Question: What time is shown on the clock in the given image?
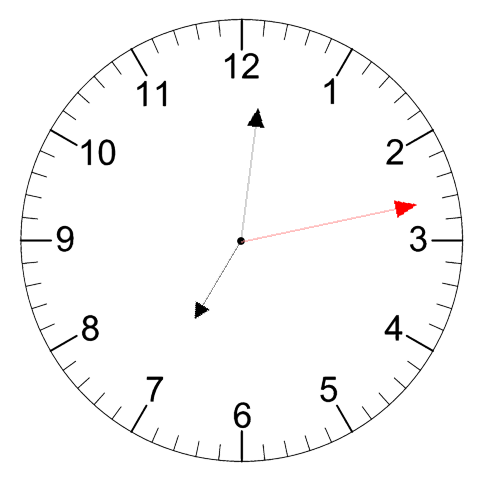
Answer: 07:01:13